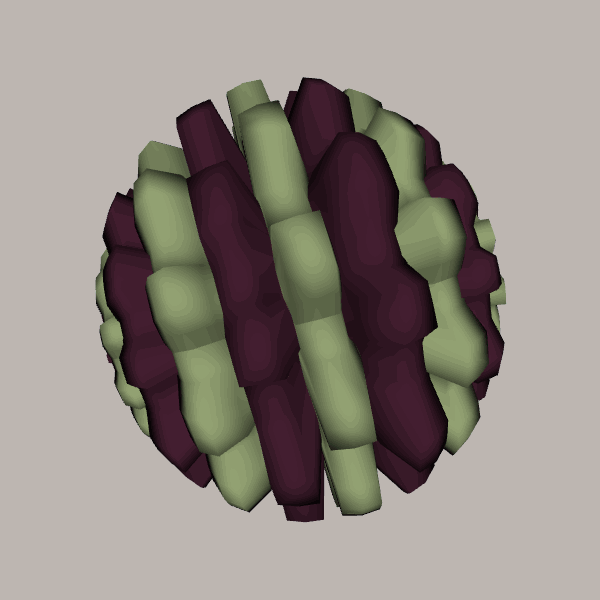
Background: light